Field crop: maize
Growth stage: 2
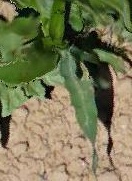
Species: maize